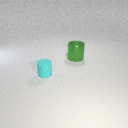
small cyan rubber cylinder in front of large green metal cylinder